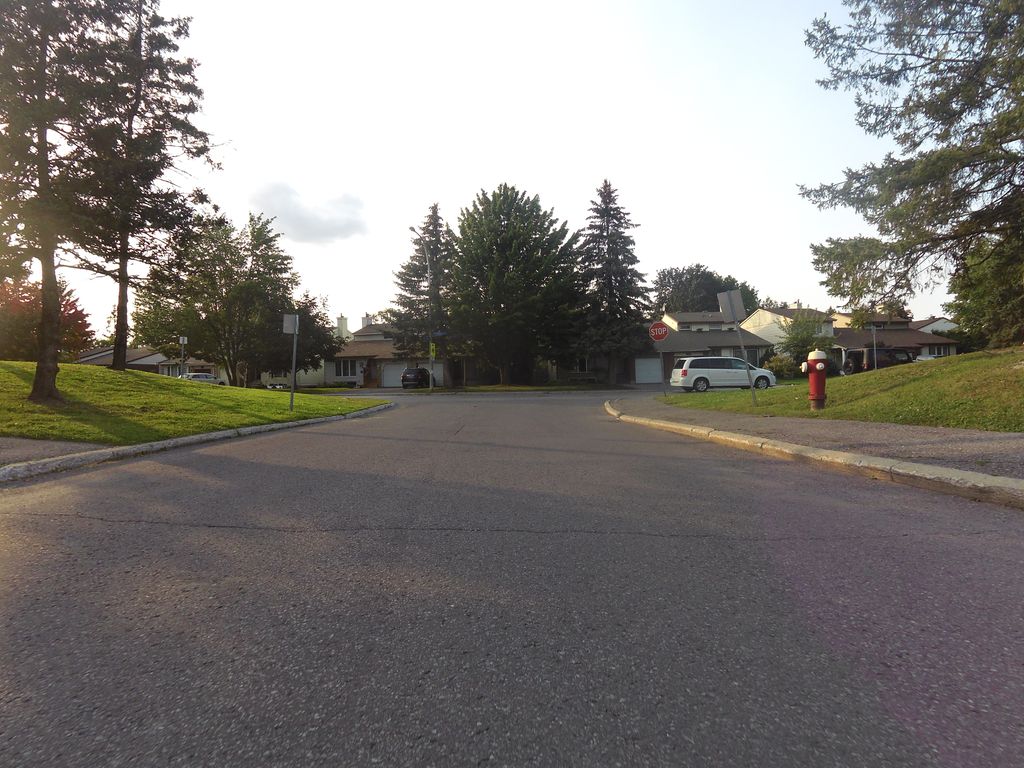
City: ottawa-gatineau